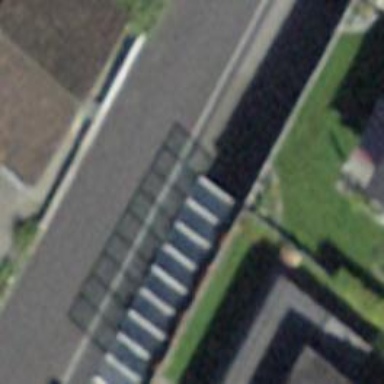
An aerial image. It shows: View of roof of building.